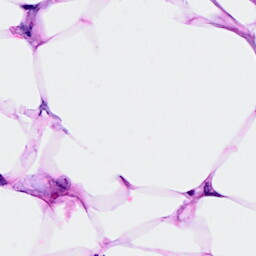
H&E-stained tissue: Breast